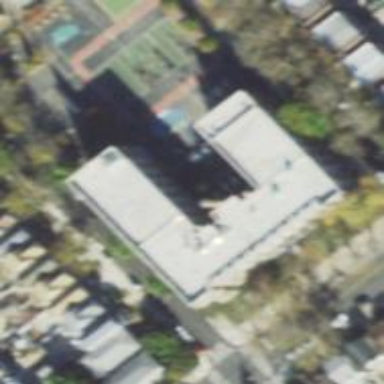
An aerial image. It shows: School building.